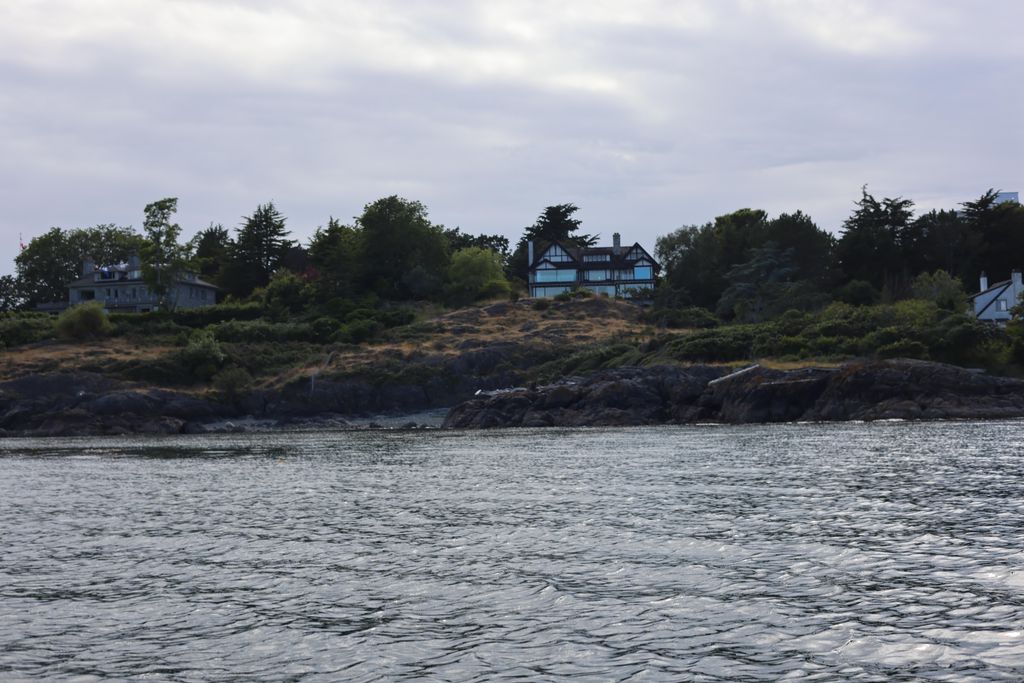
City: victoria